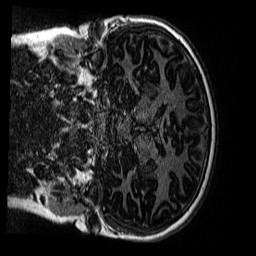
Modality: MP2RAGE
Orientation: coronal
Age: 13
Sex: male
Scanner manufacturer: siemens
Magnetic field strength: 3 T
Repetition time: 4 s
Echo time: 0.00299 s